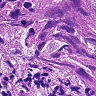
Metastatic tissue present: yes